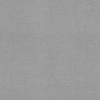
Label: dusty